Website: crate-barrel
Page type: newsletter-management
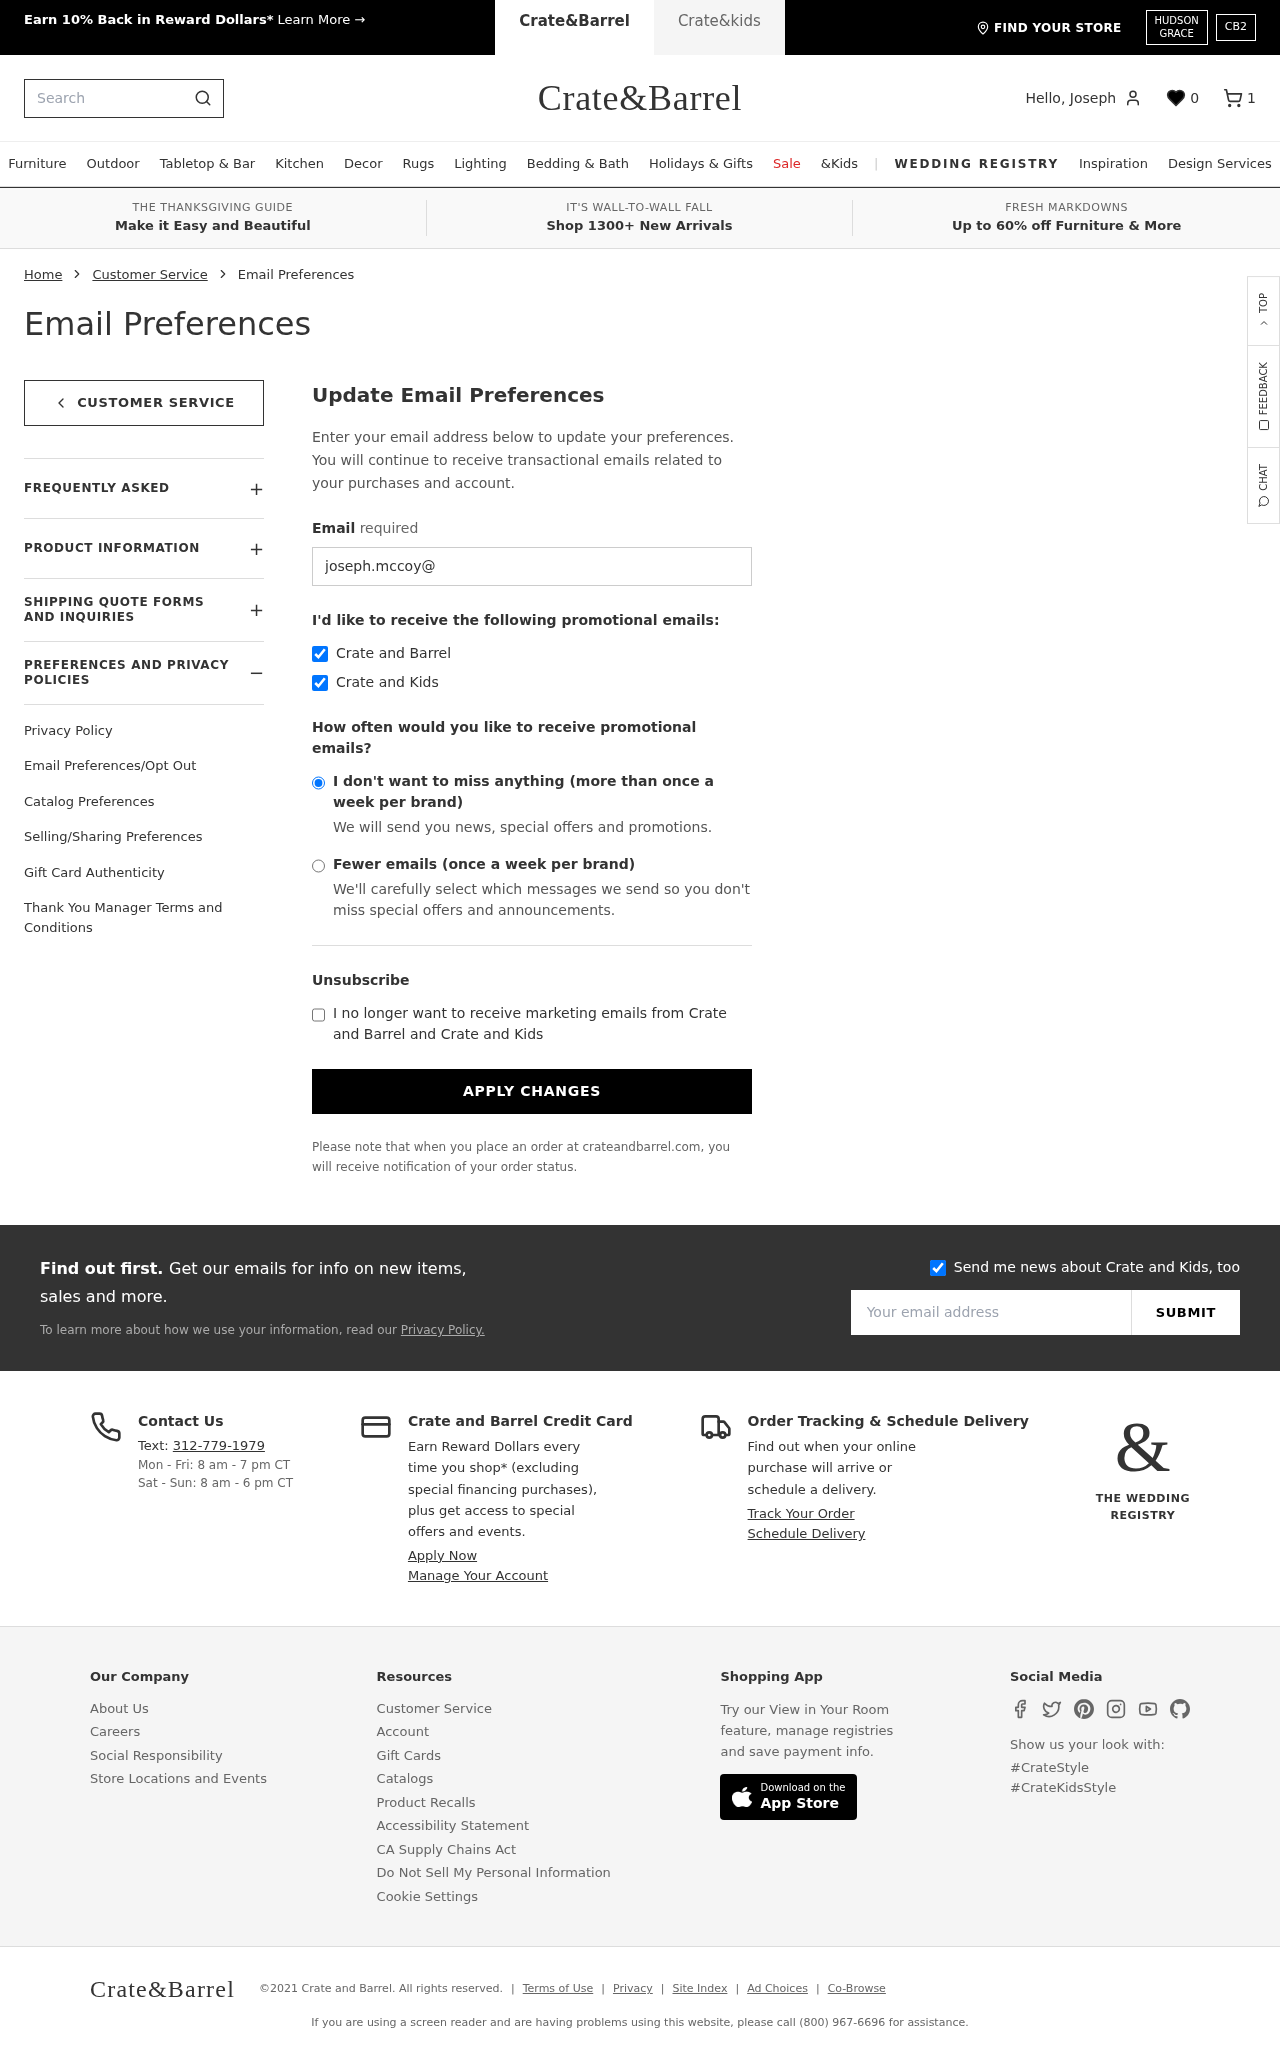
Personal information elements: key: PII_EMAIL
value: joseph.mccoy@yahoo.com
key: PII_FIRSTNAME
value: Joseph
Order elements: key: ORDER_NUM_ITEMS
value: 1
Search elements: key: HEADER_SEARCH
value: Search
Other elements: key: FAVORITES_COUNT
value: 0